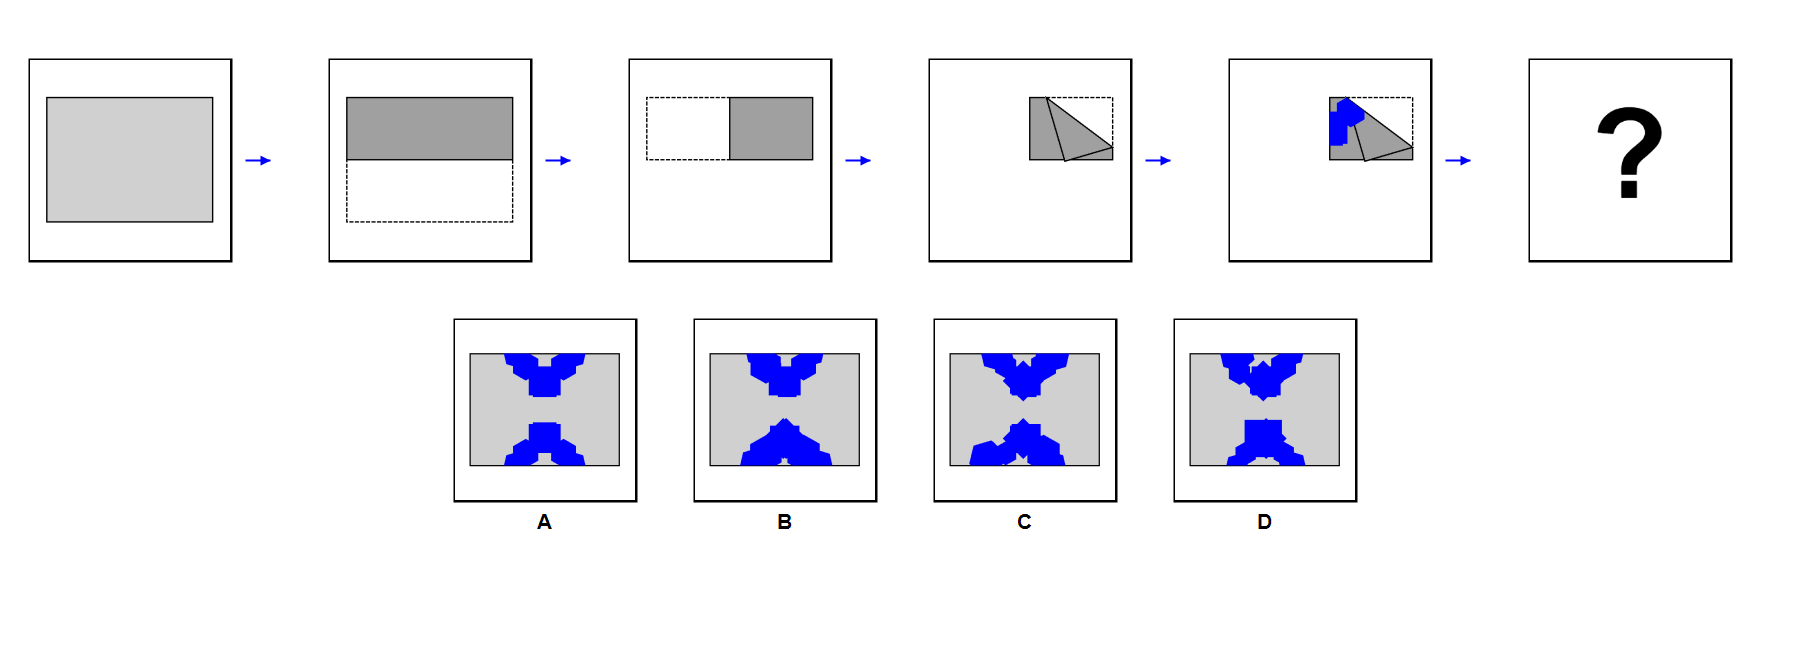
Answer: A